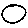
Label: circle